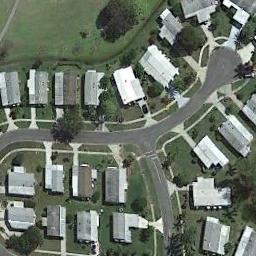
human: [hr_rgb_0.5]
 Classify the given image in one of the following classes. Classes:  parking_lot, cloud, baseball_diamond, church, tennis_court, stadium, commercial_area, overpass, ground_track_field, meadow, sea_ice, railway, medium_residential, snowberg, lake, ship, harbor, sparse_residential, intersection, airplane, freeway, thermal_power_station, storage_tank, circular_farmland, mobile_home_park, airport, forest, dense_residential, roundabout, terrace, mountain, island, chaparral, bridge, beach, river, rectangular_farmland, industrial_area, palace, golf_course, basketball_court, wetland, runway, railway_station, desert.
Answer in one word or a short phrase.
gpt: mobile_home_park